Question: Does branch coverage work on the following statement?
I expected a red indicator because the first expression only has tests where it is false and not true.
'''
tax.Voided = P_tax.Amount == 1012312870000.42M || P_tax.Amount < 0.00M;
'''
The first expression is always false and the second is sometimes true:
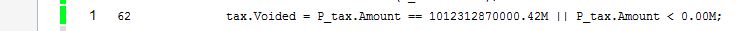
Answer: Do not confuse reporting by ReportGenerator with OpenCover XML output; though until the OpenCover starts working on their own reporting visuals ReportGenerator is currently the best you will find for now.
Your problem here is the reporting tool does not report (red/green) coverage based on branch coverage only on sequence coverage.
You will need to look at the overview of branch coverage aginst the method (that is summarised at the top of the report) - for more detail view you should look at the XML report data for the method and perhaps compare that against the IL (where OpenCover gets the coverage information from).
Note: OpenCover does not know what language you wrote the code in all it sees is the IL that has been produced.